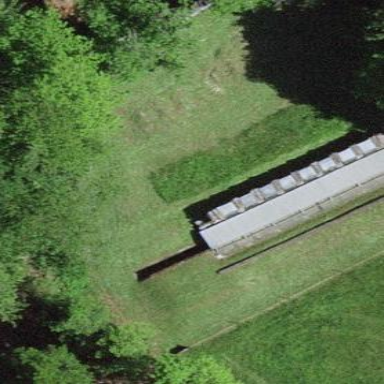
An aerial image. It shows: Retaining wall.